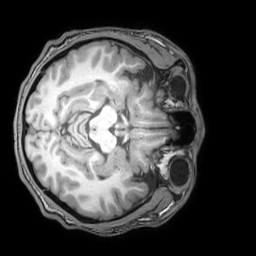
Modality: T1w
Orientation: axial
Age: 18
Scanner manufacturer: philips
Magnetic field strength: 3 T
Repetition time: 0.007 s
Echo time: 0.003501 s